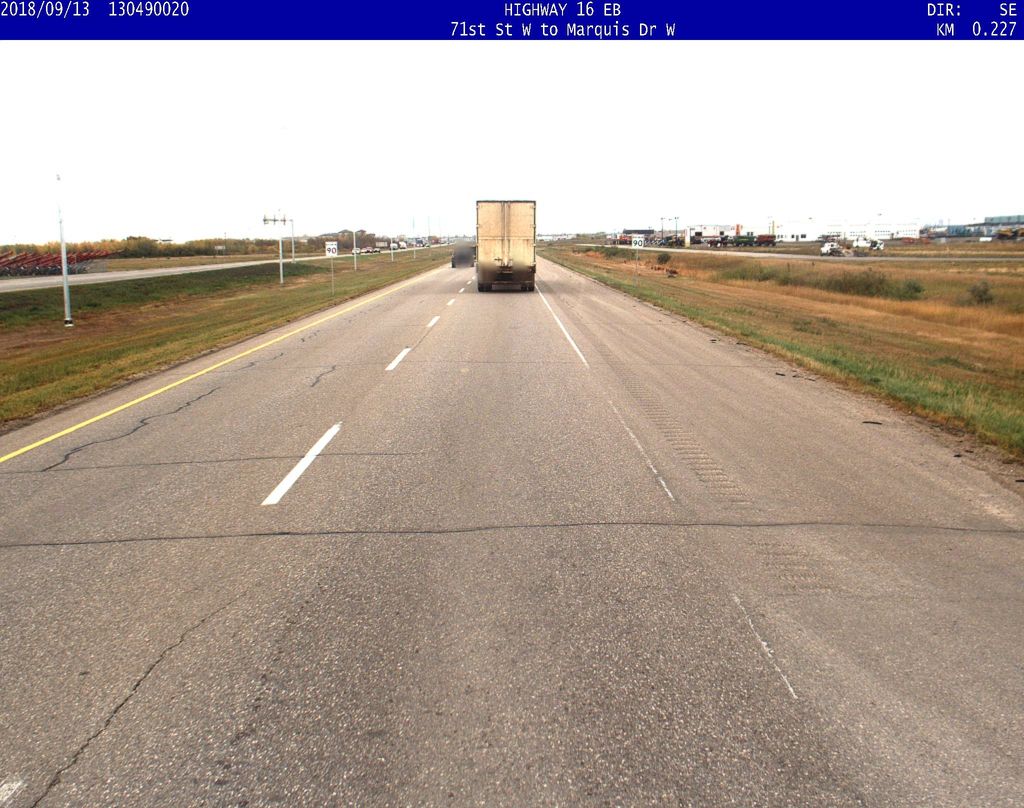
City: saskatoon